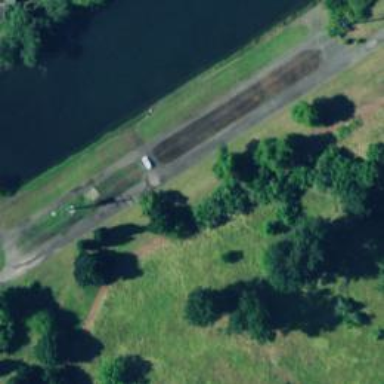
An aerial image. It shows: Cycleway.